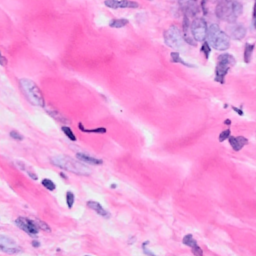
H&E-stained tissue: Breast